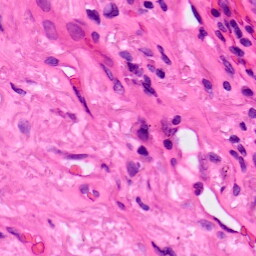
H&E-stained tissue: Lung